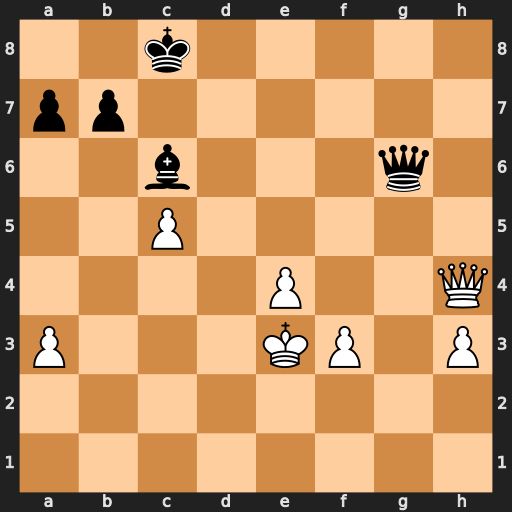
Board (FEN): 2k5/pp6/2b3q1/2P5/4P2Q/P3KP1P/8/8
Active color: w
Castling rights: -
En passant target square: -
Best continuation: Qg4+ Qxg4 hxg4